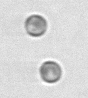
Label: Thalassiosira_sp_aff_mala